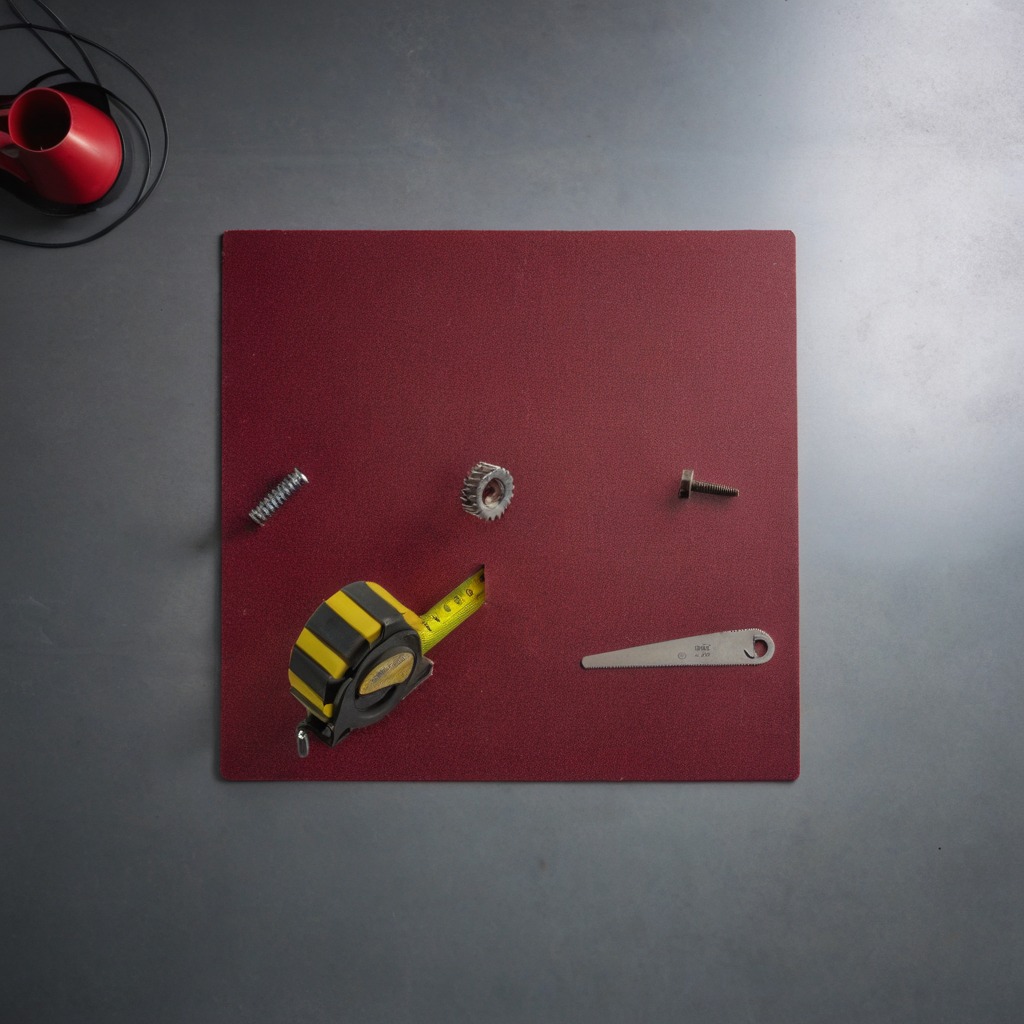
A metal saw is lying on a clean granite tabletop beneath a red rubber mat.